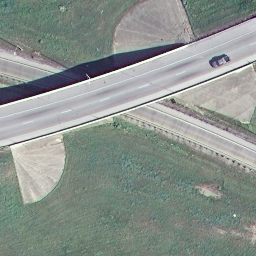
Label: overpass